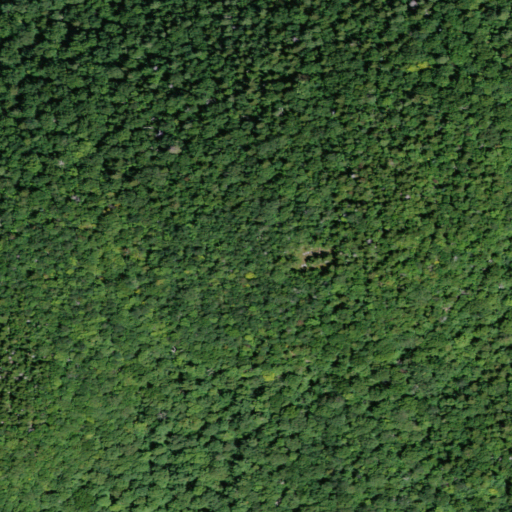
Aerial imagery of mountain in New York named Little Rocky Mountain containing mixed forest, deciduous forest, and evergreen forest